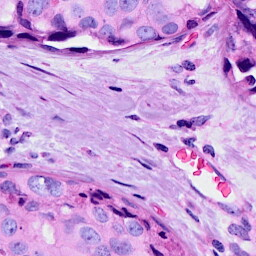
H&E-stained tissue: Breast